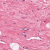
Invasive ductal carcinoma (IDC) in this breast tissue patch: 0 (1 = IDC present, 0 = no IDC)